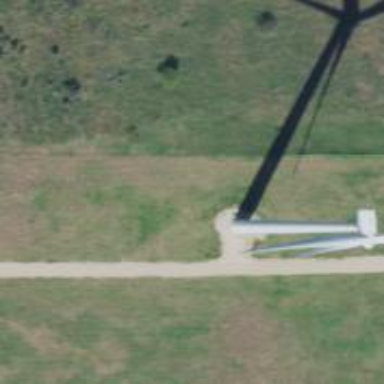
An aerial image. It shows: Wind generator in the form of horizontal axis wind turbine.